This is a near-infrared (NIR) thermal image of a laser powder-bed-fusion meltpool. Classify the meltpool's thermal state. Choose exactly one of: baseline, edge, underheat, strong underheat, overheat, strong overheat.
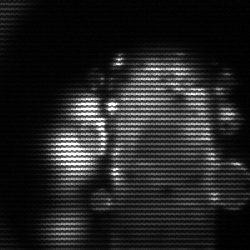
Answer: strong underheat